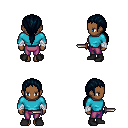
a pixel art fantasy rpg character, female body template, human, dark skin, teal long-sleeve shirt, magenta pants, raven ponytail hairstyle, white cloth bandages, black shoes, dagger, four views (front, back, left, right), 2x2 character sprite sheet, small pixel art, hard edges, no anti-aliasing